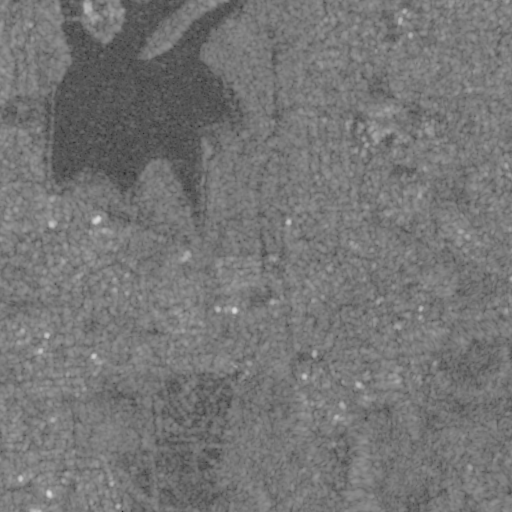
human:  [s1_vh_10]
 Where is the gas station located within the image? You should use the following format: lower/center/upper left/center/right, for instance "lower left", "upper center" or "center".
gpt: The gas station is located in the upper right of the image.
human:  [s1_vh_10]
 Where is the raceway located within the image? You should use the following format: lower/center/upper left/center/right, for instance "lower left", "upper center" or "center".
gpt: The raceway is located in the upper right of the image.
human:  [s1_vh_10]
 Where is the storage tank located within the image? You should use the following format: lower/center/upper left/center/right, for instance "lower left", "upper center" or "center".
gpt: The storage tank is located in the upper left of the image.
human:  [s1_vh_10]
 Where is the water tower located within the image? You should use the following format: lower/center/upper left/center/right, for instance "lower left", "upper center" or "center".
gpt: The water tower is located in the center right of the image.
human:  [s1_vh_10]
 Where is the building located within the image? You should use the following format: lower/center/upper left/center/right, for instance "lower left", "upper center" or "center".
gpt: There is no building in the image.

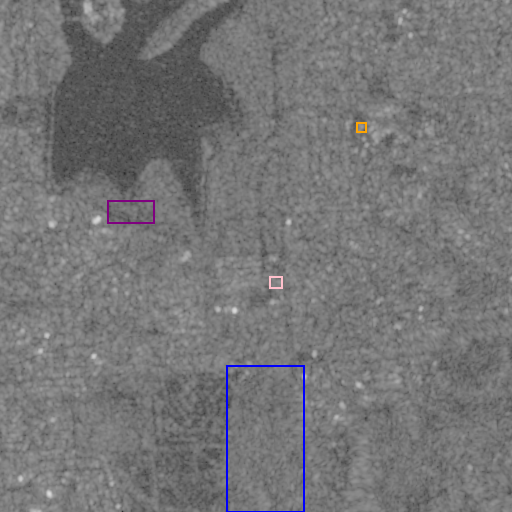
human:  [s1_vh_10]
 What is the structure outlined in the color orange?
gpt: The structure outlined in orange is a gas station.
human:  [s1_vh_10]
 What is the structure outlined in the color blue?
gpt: The structure outlined in blue is a park.
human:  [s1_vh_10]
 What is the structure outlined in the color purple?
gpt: The structure outlined in purple is a parking lot.
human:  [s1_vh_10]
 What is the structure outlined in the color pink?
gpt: The structure outlined in pink is a building.
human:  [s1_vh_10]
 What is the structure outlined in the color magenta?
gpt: There is no magenta outline.